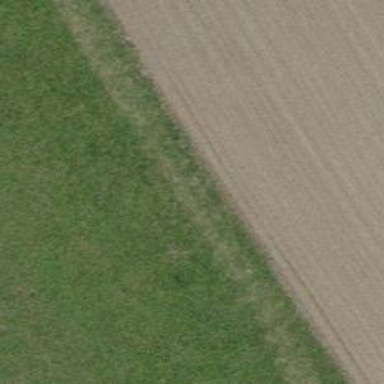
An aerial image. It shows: Grassy path.